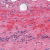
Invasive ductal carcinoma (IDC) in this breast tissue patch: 0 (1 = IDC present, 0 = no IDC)